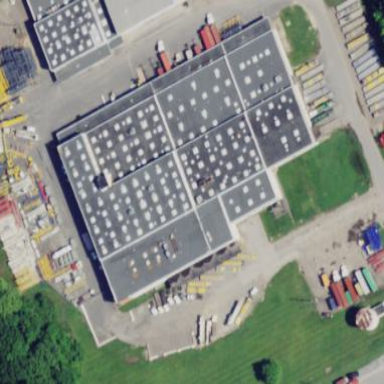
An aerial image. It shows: Industrial area.